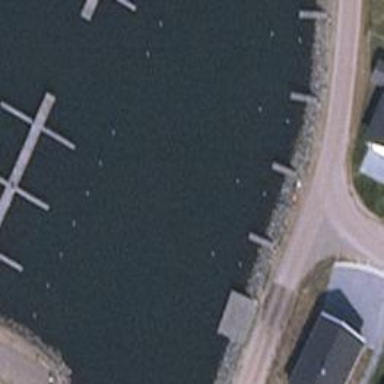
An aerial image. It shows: Man-made pier.